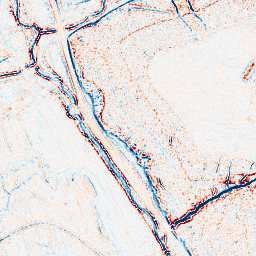
Category: classical
Decomposition family: uniform
Decomposition parameters: size: 5
Upsampling method: bicubic
Upsampling parameters: scale: 2
Upsampling scale: 2